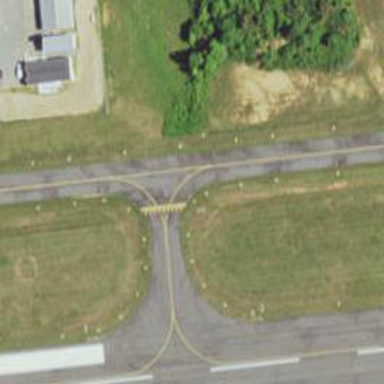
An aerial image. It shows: Image of taxiway at airport.